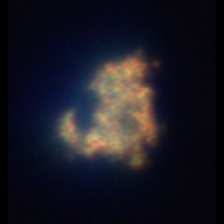
Taxon: Ciliates
Group: Other